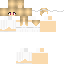
A female human skin with pale skin, wearing blonde long hair dressed in a white tshirt and brown pants, featuring a closed mouth.